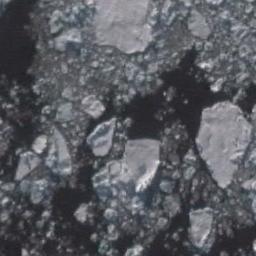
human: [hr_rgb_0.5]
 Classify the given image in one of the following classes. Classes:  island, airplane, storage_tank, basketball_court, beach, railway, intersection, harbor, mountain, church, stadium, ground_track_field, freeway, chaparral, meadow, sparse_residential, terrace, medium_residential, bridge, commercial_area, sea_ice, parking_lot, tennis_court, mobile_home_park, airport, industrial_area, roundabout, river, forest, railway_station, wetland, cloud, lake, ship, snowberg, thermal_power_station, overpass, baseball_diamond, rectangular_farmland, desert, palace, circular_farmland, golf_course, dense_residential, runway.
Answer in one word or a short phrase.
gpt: sea_ice